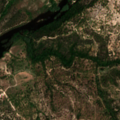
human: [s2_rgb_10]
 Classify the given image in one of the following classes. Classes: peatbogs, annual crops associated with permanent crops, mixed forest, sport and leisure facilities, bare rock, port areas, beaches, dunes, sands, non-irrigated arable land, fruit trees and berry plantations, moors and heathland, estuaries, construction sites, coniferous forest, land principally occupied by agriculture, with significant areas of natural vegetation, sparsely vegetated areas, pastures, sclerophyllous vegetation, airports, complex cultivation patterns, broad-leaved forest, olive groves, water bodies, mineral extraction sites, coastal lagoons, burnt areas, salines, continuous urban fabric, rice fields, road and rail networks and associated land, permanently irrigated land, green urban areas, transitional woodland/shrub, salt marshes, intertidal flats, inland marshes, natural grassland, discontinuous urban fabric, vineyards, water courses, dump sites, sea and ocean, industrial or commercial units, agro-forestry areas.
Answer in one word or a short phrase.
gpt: permanently irrigated land, agro-forestry areas, broad-leaved forest, coniferous forest, mixed forest, water bodies